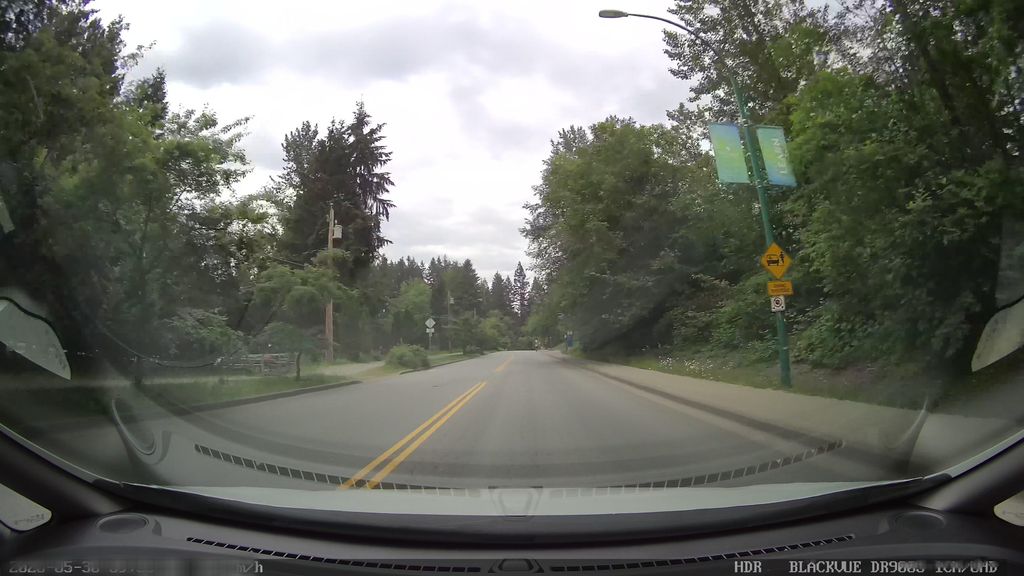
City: vancouver